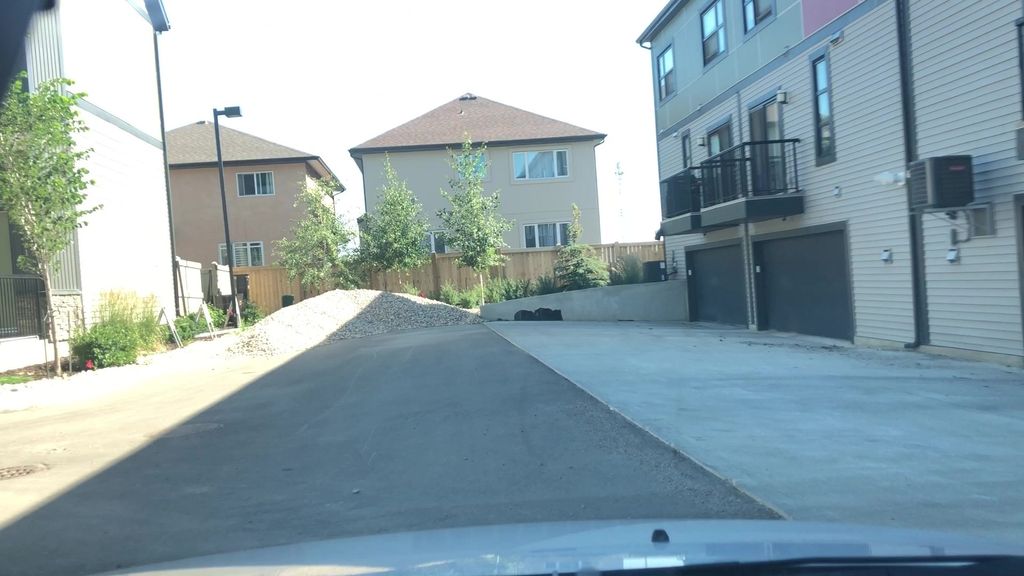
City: edmonton